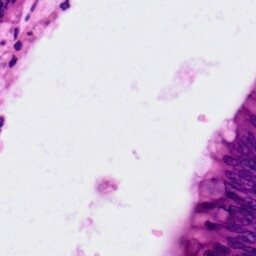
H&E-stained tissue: Colon